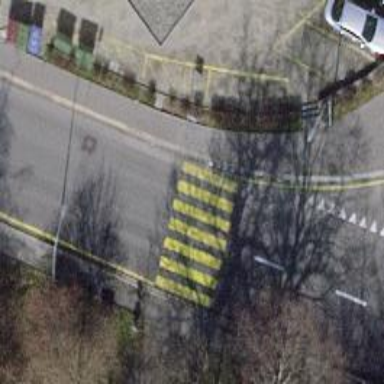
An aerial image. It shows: Marked road crossing.